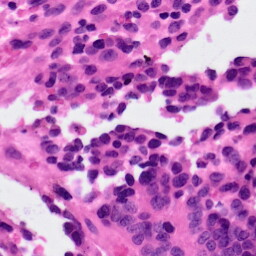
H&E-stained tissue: Ovarian